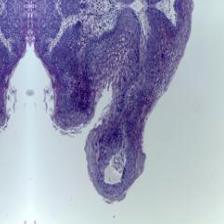
Diagnosis: Normal